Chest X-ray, PA view. Patient: 29 years old, sex F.
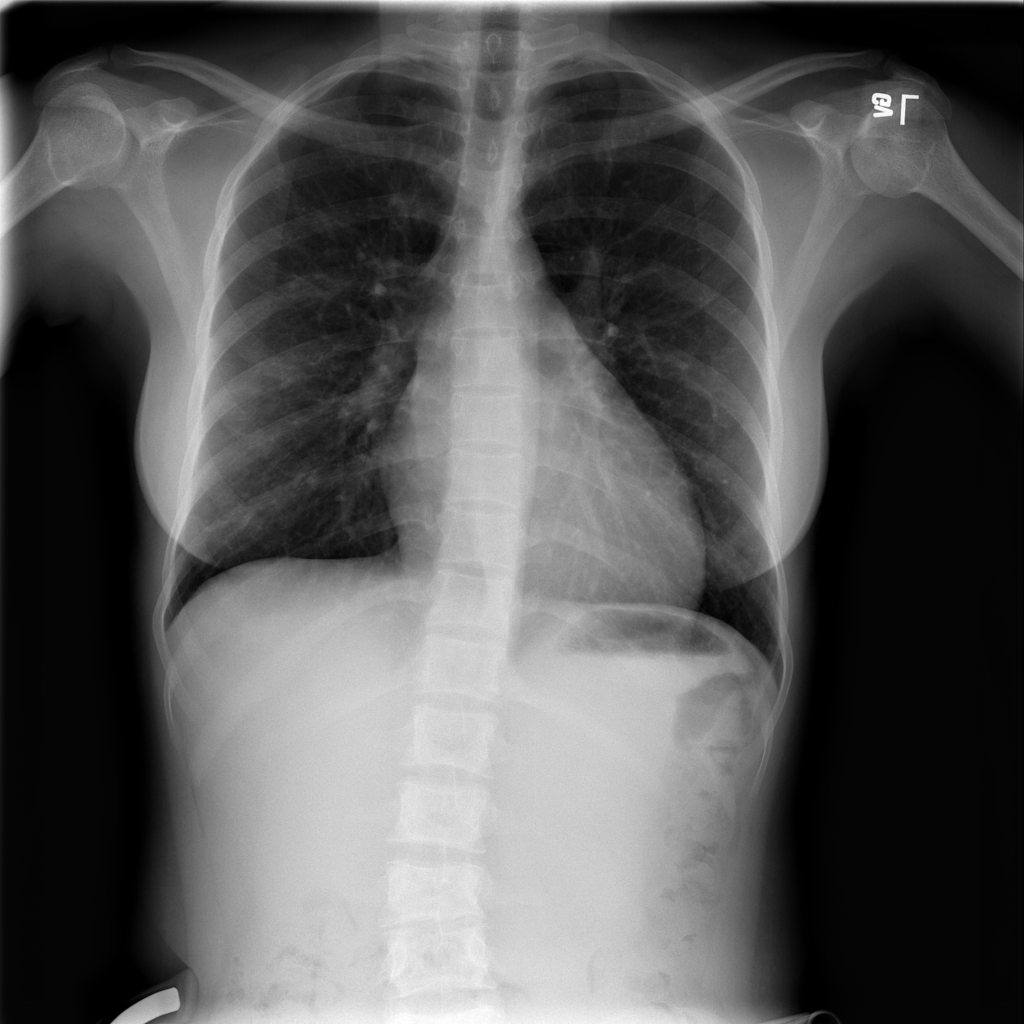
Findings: Cardiomegaly